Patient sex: F
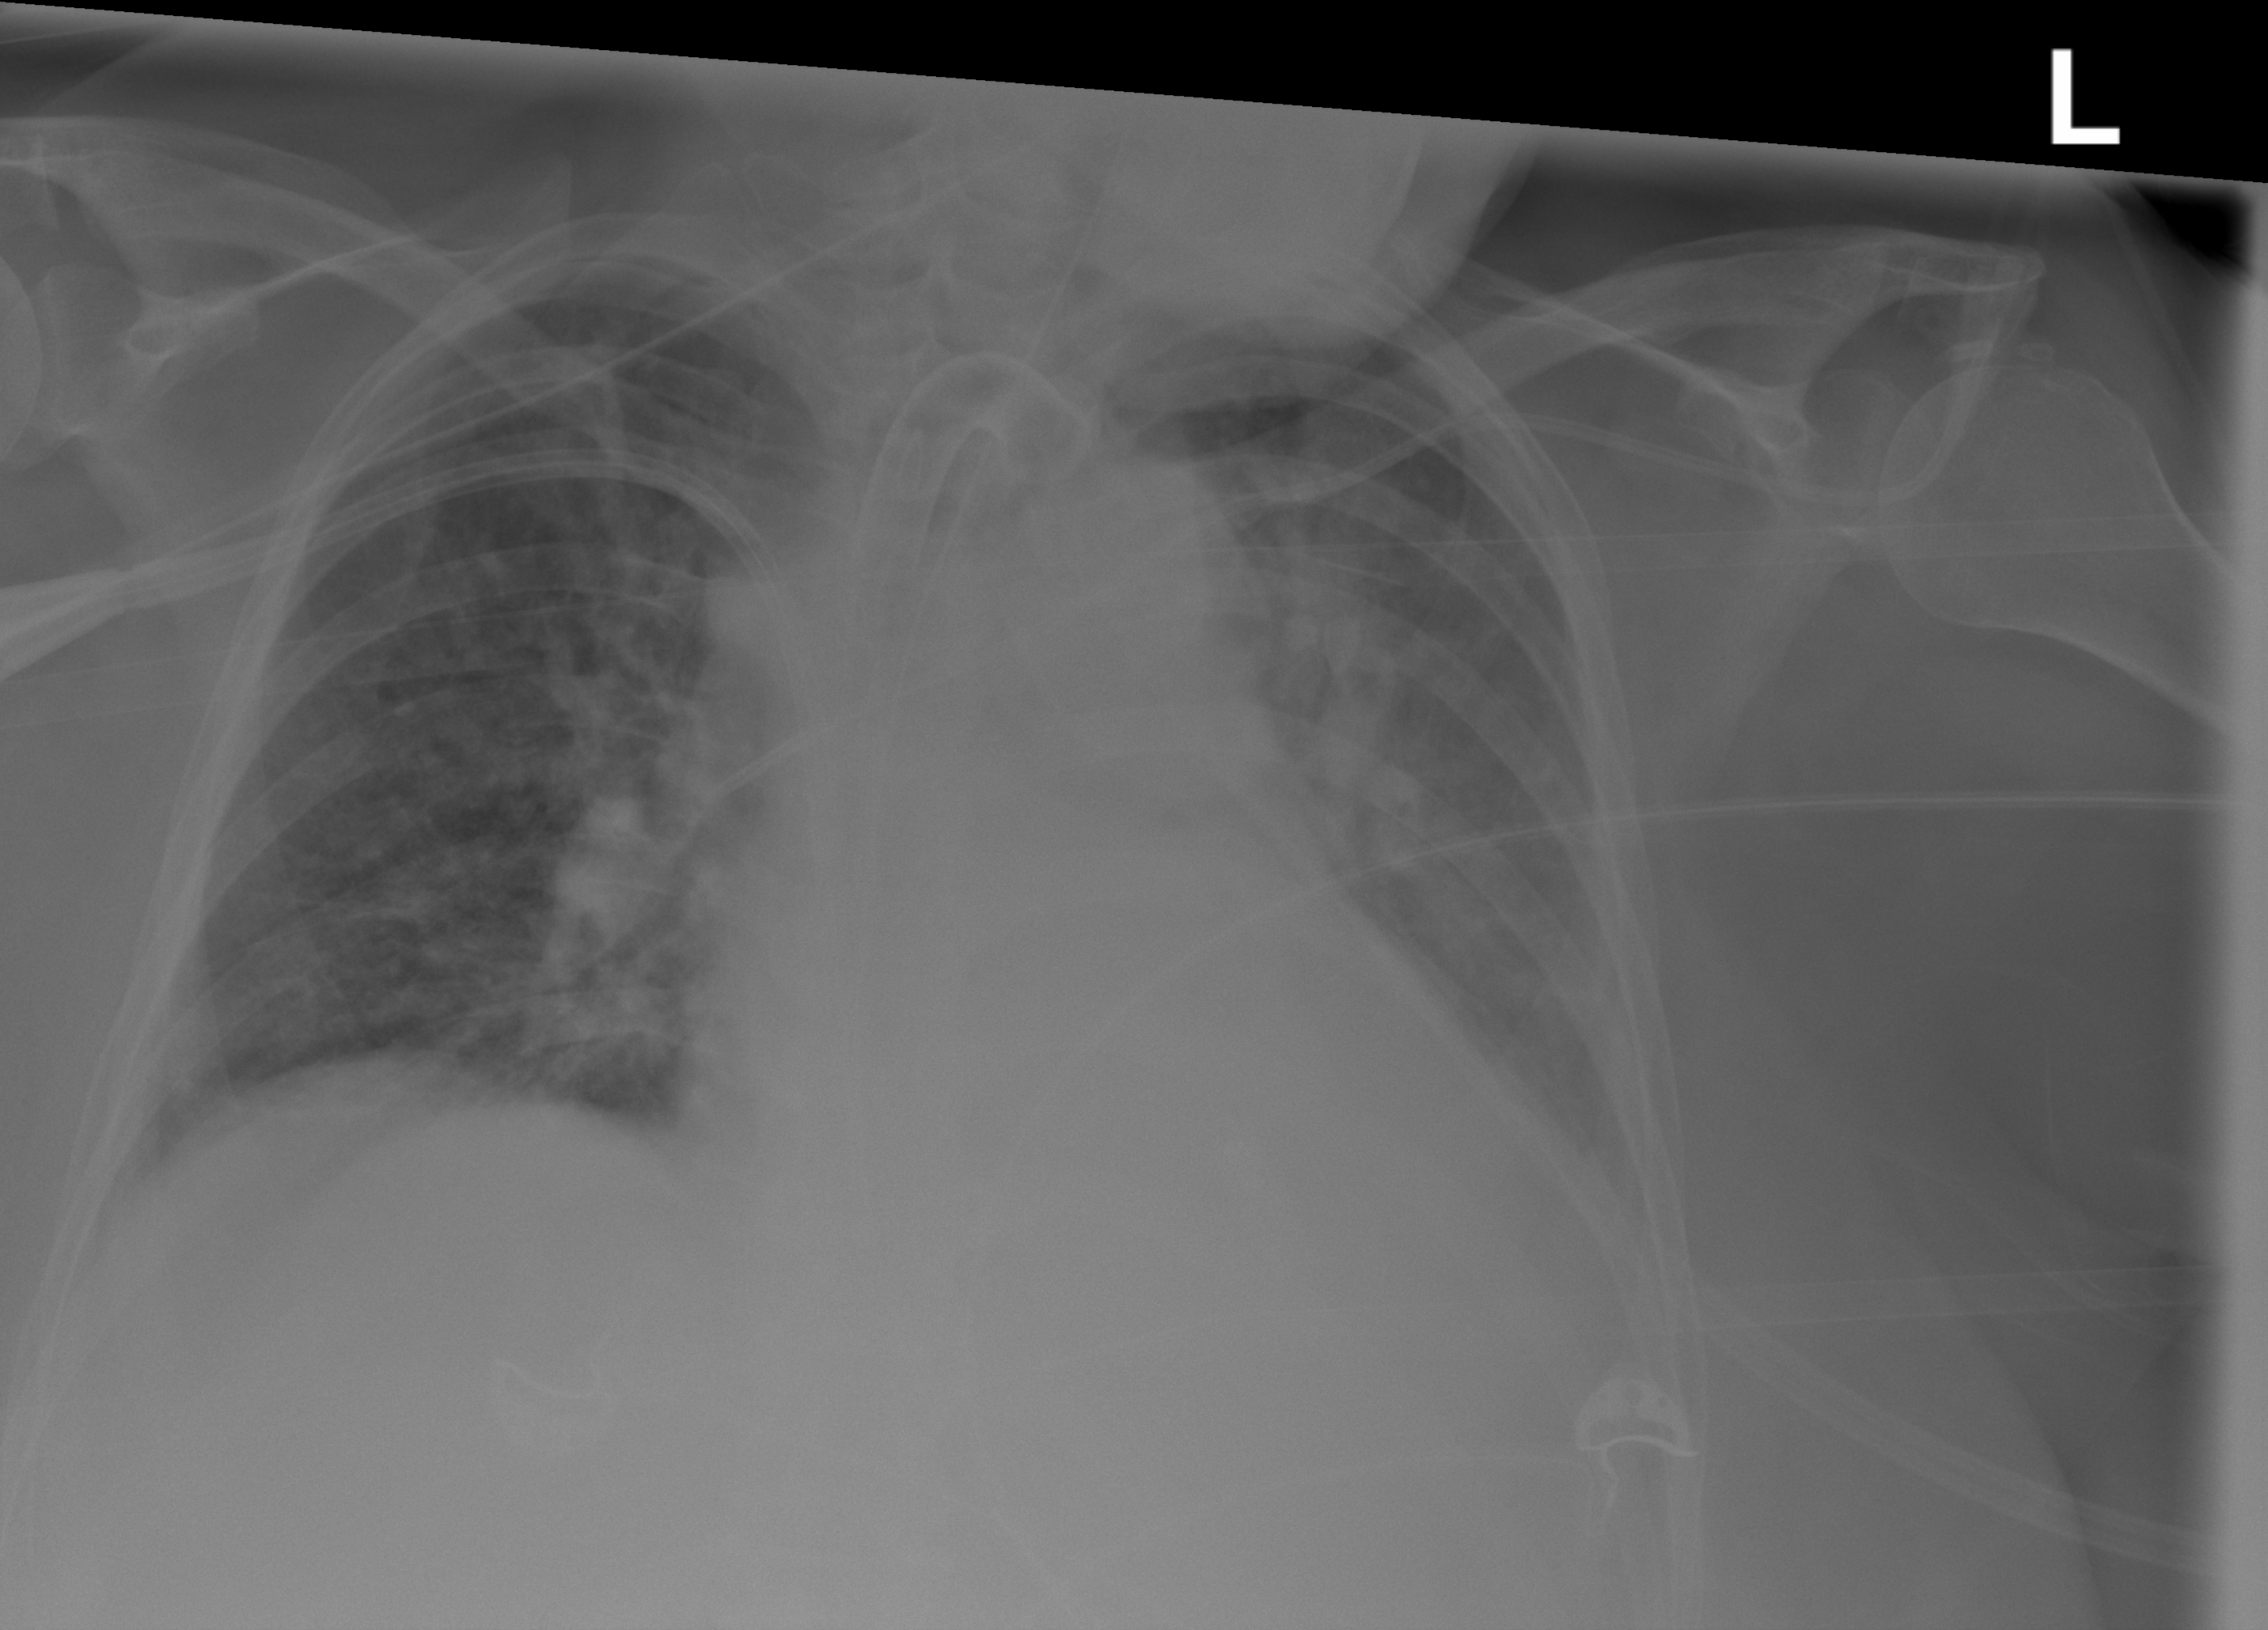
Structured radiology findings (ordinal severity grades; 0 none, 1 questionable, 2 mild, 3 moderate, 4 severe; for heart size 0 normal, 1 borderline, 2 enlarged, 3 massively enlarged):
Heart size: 2
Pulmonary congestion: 2
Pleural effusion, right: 0
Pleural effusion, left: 2
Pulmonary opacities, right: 2
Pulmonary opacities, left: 2
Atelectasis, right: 2
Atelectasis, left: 2